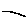
Label: line